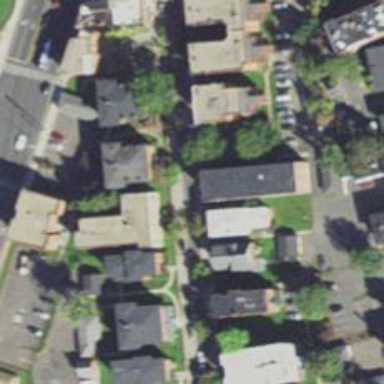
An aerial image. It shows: Neighbourhood designated as historic district.